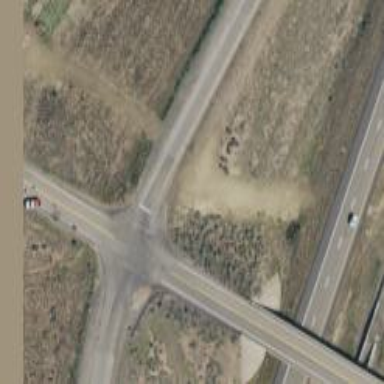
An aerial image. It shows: Rest area along the road.